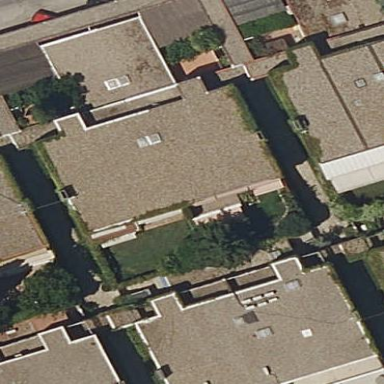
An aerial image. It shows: Simple and straightforward house.